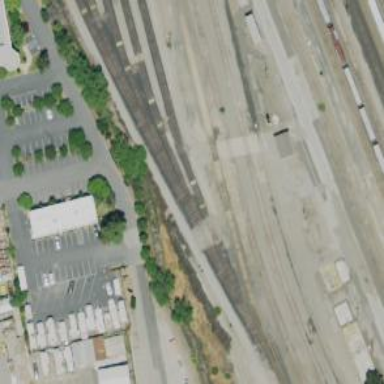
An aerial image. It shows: Railway yard.